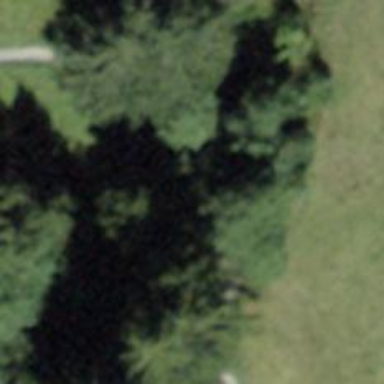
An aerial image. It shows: Path on bridge.